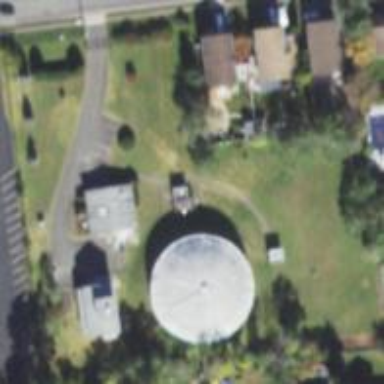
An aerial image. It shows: Man-made water works facility.